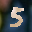
Label: 5